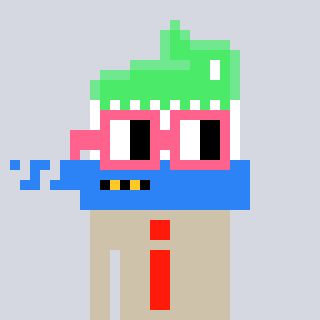
a pixel art character with square pink glasses, a toothbrush-shaped head and a bege-colored body on a cool background